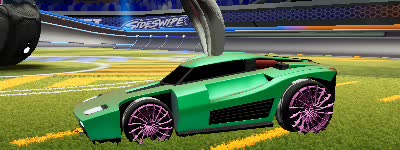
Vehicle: breakout